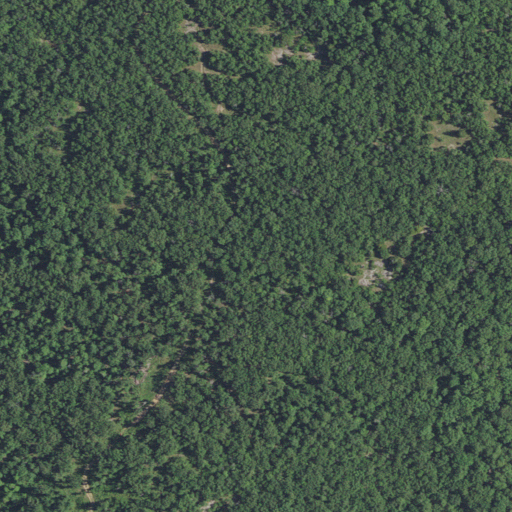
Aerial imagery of mountain in Missouri named Gimlet Mountain containing only deciduous forest